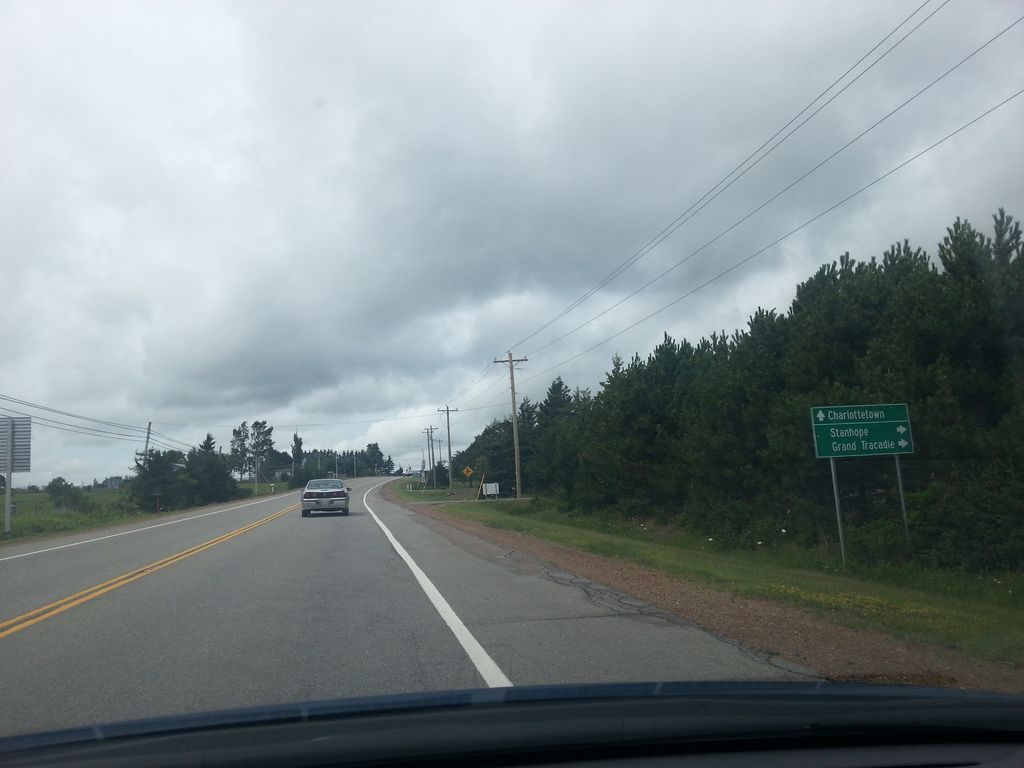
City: charlottetown